Modality: CBCT
Slice 56 of 83
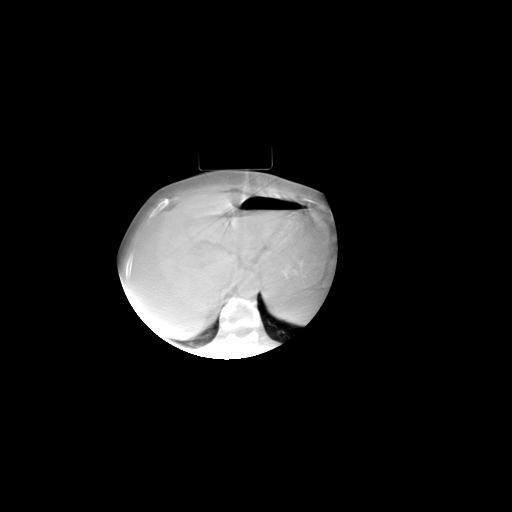